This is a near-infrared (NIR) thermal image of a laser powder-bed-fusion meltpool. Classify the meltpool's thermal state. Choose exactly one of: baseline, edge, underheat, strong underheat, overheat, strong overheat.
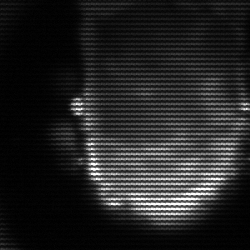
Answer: baseline